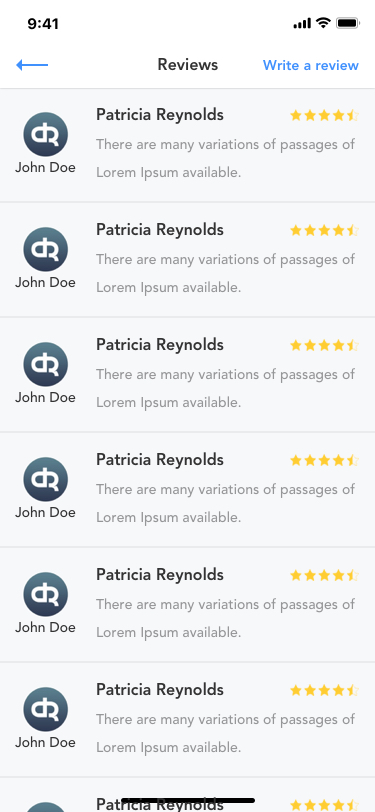
Text in this UI design:
There are many variations of passages of Lorem Ipsum available.
Patricia Reynolds
John Doe
There are many variations of passages of Lorem Ipsum available.
Patricia Reynolds
John Doe
There are many variations of passages of Lorem Ipsum available.
Patricia Reynolds
John Doe
There are many variations of passages of Lorem Ipsum available.
Patricia Reynolds
John Doe
There are many variations of passages of Lorem Ipsum available.
Patricia Reynolds
John Doe
There are many variations of passages of Lorem Ipsum available.
Patricia Reynolds
John Doe
Patricia Reynolds
Write a review